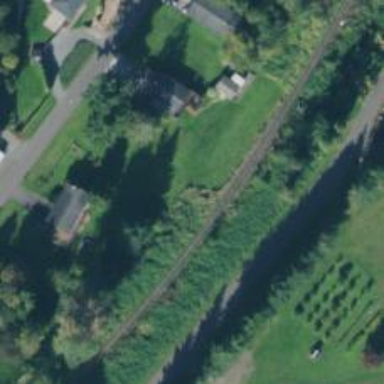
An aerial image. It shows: Site related to the railway.